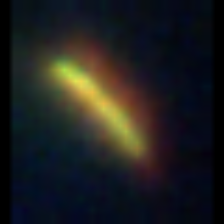
Taxon: Pennate
Group: Diatoms